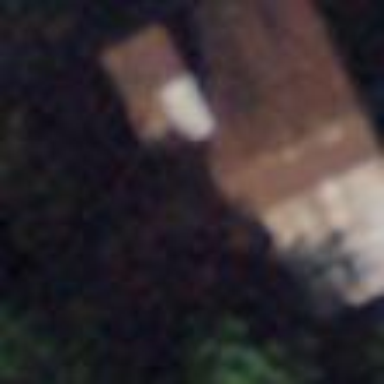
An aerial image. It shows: Rural barn.